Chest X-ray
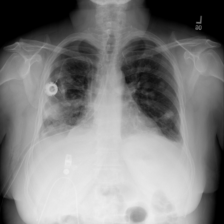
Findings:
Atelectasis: negative
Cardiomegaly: negative
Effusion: negative
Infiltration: negative
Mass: negative
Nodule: positive
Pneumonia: negative
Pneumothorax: positive
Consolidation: negative
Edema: negative
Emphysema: negative
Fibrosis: negative
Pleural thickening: negative
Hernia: negative